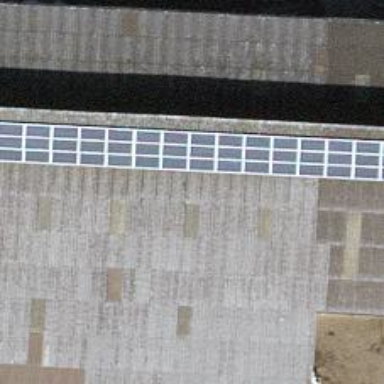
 consisting of solar photovoltaic panels."